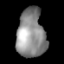
Tissue: lung
Cell type: Others
Senescence score: 0.2072
Nuclear area (px): 1349
Mean DAPI intensity: 141.248